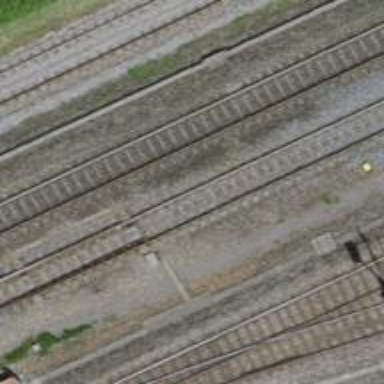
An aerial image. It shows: Railway switch.